Question: I have tables. How can I add a bonus to salary?

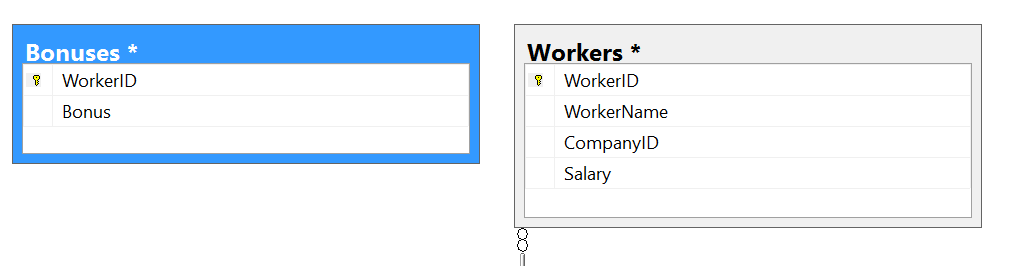
Answer: In
1. You have to join Workers and Bonuses queries
2. You have to aggregate bonuses (What if worker has several bonuses?). You may want to sum up the bonuses or take the biggest - max one.
3. You have to deal with null - if worker doesn't have any bonuses
Something like this
'''
select w.WorkerId,
w.WorkerName,
w.CompanyId,
w.Salary + coalesce((select sum(b.Bonus) -- Let's sum up all worker's the bonuses
from Bonuses b
where b.WorkerId = w.WorkerId), 0)
from Workers w
'''
Same principle if you want to 'update' the existing 'Workers' table:
'''
update Workers
set Salary = Salary + coalesce((select sum(b.Bonus)
from Bonuses b
where b.WorkerId = WorkerId), 0);
'''
However, as I can see you have relation between 'Workers' and 'Bonuses', and that's why 'left join' will do (see ). A better approach is to combine 'Workers' and 'Bonuses' tables:
'''
Worker:
WorkerId
WorkerName,
CompanyId,
Salary not null,
Bonus not null default 0 -- <- from Bonuses
'''
And so you can put the query as a simple as
'''
select ...
Salary + Bonus
from Workers
'''